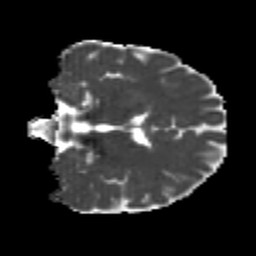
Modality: MD
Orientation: coronal
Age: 21
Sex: male
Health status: healthy
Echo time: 0.074 s